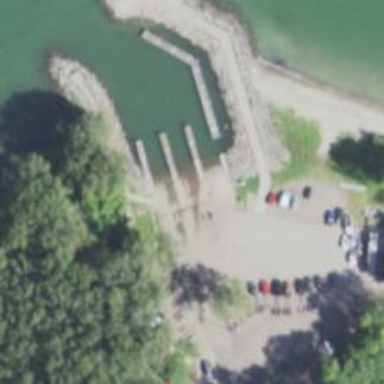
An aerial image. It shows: Slipway on service road designed for leisure land access.